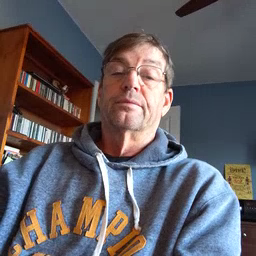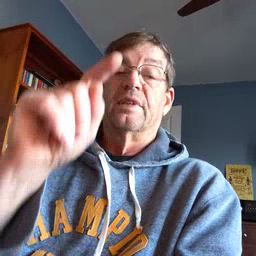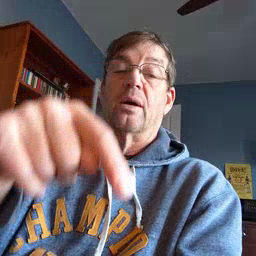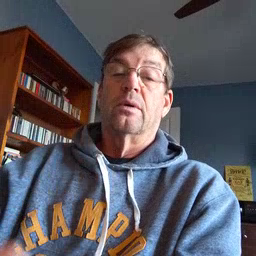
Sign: down